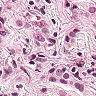
Metastatic tissue present: yes